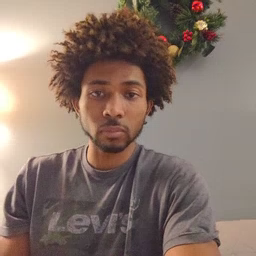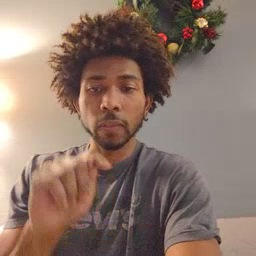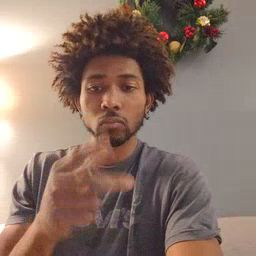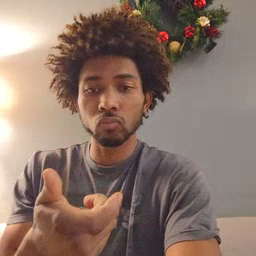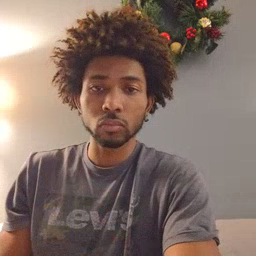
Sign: TV